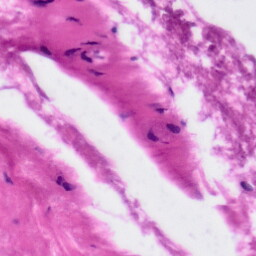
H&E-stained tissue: Tonsil